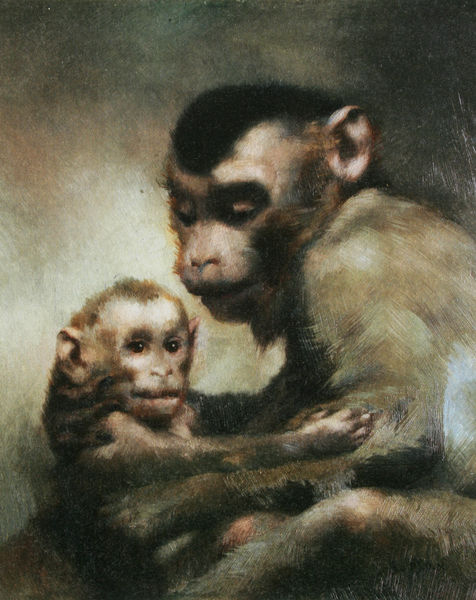
Titel: Mutter mit Kind (Affen)
Künstler: Gabriel von Max
Standort: München
Institution: Privatbesitz, Courtesy Kunsthandel Krausz
Schlagwörter: baum, dunkel, gemälde, hand, weiß, menschen, mädchen, braun, finger, frau, grau, hell, hintergrund, kreide, licht, mund, nase, ohr, pastell, schwarz, skizze, türkis, zeichnung, blick, tier, tiere, beige, malerei, arm, arme, augen, gesicht, halten, pelz, tragen, bild, hände, portrait, öl, haare, sitzend, familie, kind, mutter, paar, ohren, rosa, sanft, schön, affe, deutschland, fell, lächeln, ruhig, schrift, liebe, umarmung, zwei, grafik, klein, baby, sepia, bezug, duktus, festhalten, schoß, foto, umarmen, greifen, zoo, pinsel, pinselduktus, zuneigung, photo, pfote, schnauze, farbfoto, maul, struktur, child, säugetier, tiermalerei, mother, sakral, klettern, beschützen, small, love, zärtlich, affen, anthropomorph, max, fürsorge, junges, schimpanse, schimpansen, kapuzineraffen, äffchen, zweisamkeit, totenkopfäffchen, lieb, monkey, meerkatzen, gabriel, kapuziner, mutter mit kind, gabriel von max, gabriel max, affenkind, affenmutter, äffin, lausen, von max, holding, affenbaby, makake, anthropmorph, 1670, adde, affenliebe, chimpanse, mom, rezeptionsästhetik, beruhigt, affenjunges, care, furr, babyaffe, affin, zätlich, maxaffe, resusaffe, resusaffen, fellpflege